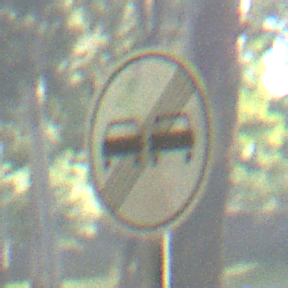
Verkehrszeichen: EndeUeberholverbot
Umgebung: Outdoor, Nature
Tageszeit: MorningAfternoon
Wetter: Clear
Licht: Natural
Jahreszeit: NotSpecified
Kontrast: HighContrast